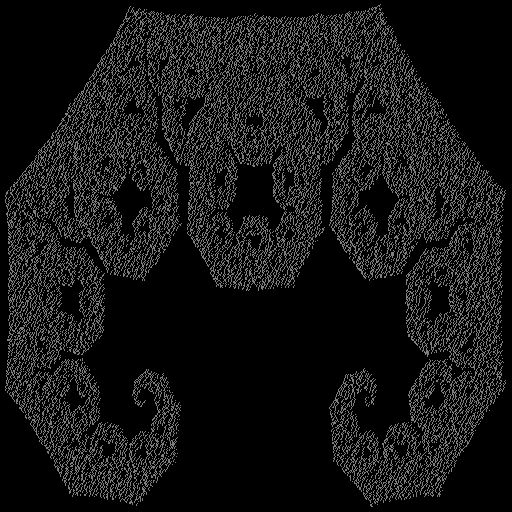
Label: c_curve